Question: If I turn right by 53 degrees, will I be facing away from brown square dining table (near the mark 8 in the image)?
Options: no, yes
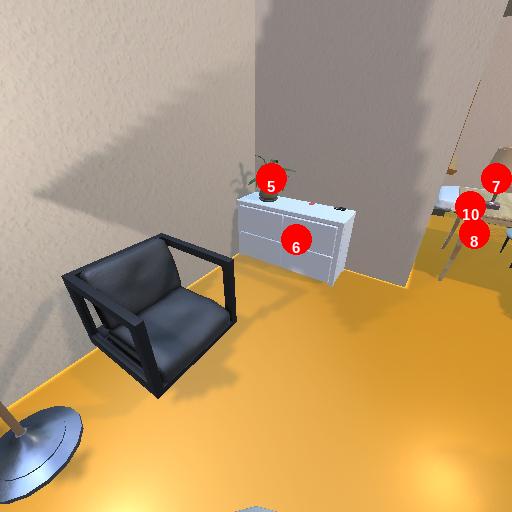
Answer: no